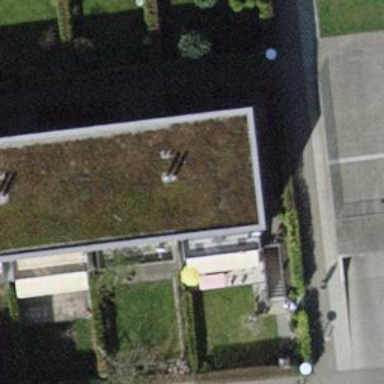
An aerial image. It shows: Flat-roofed building.